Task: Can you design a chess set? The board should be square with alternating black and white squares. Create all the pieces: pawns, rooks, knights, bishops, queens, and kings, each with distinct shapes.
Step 5135:
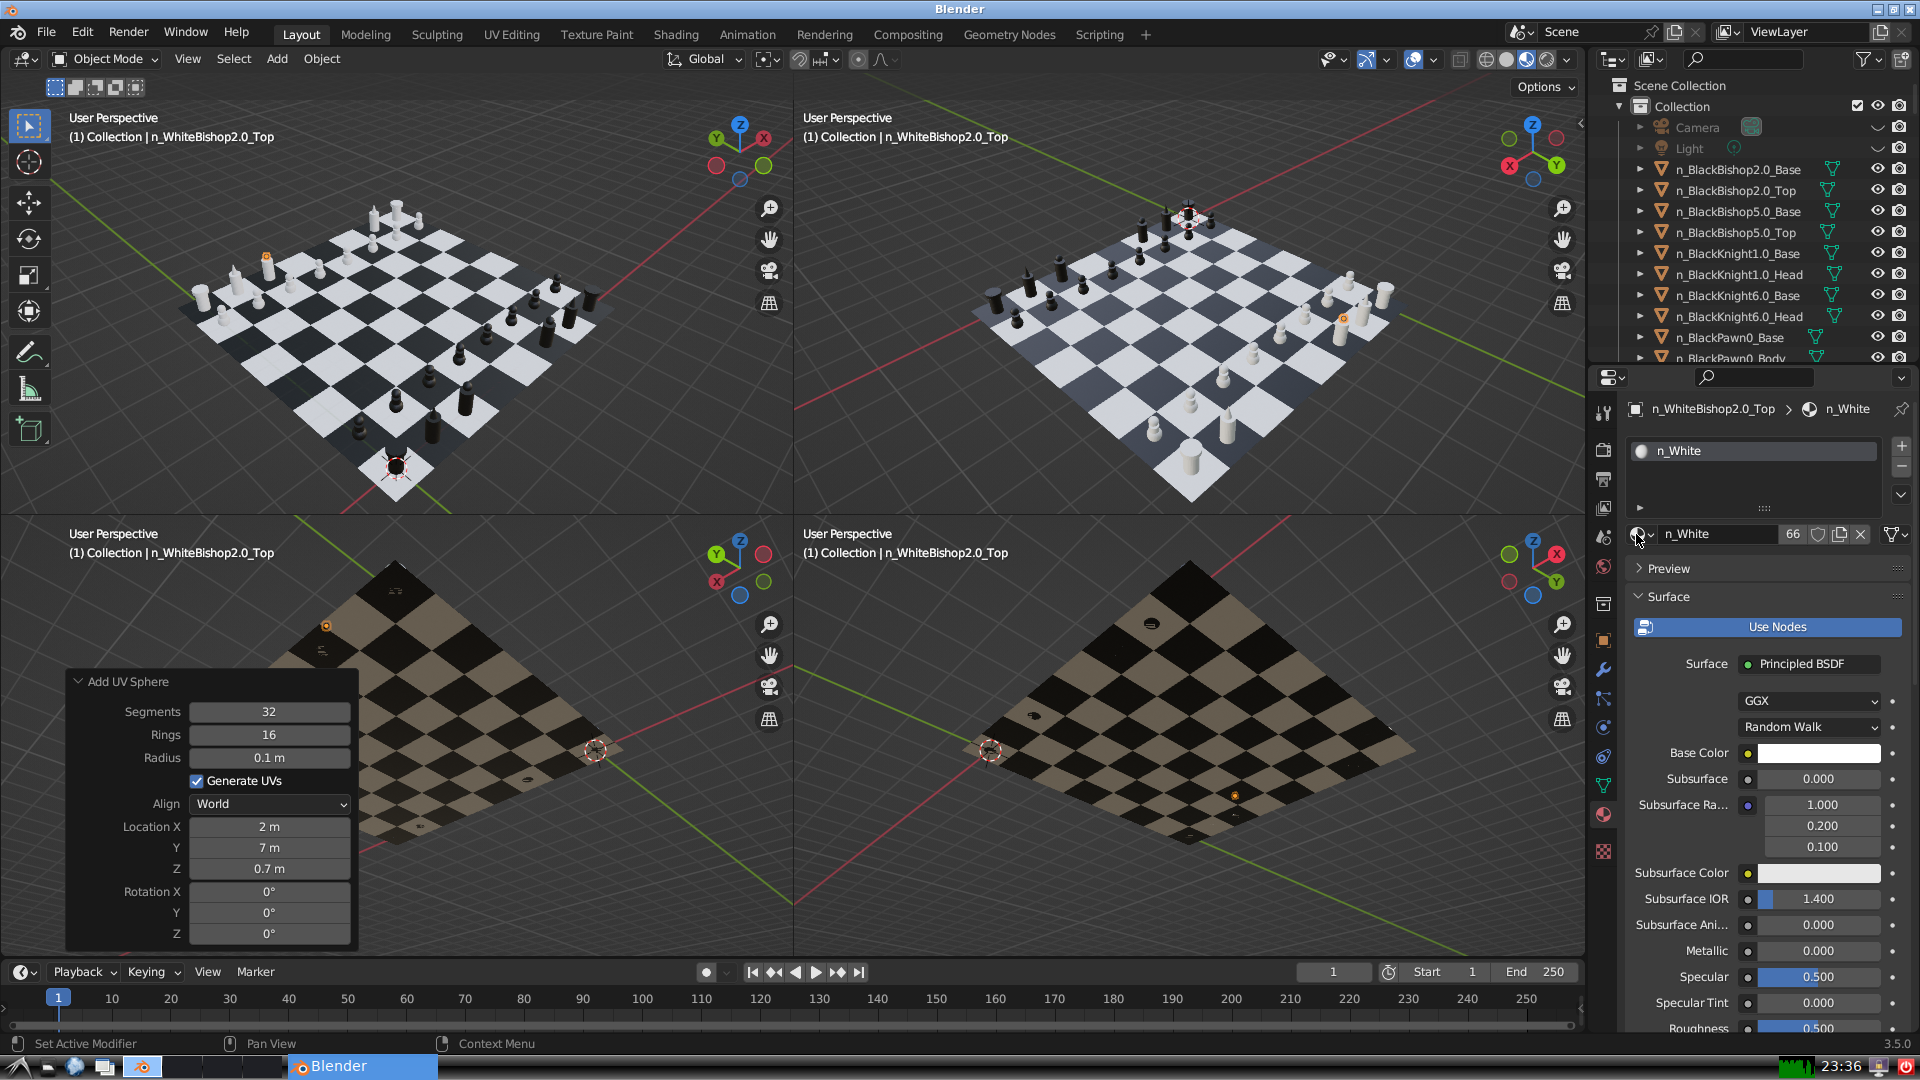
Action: {"mouse_move": [278, 58]}